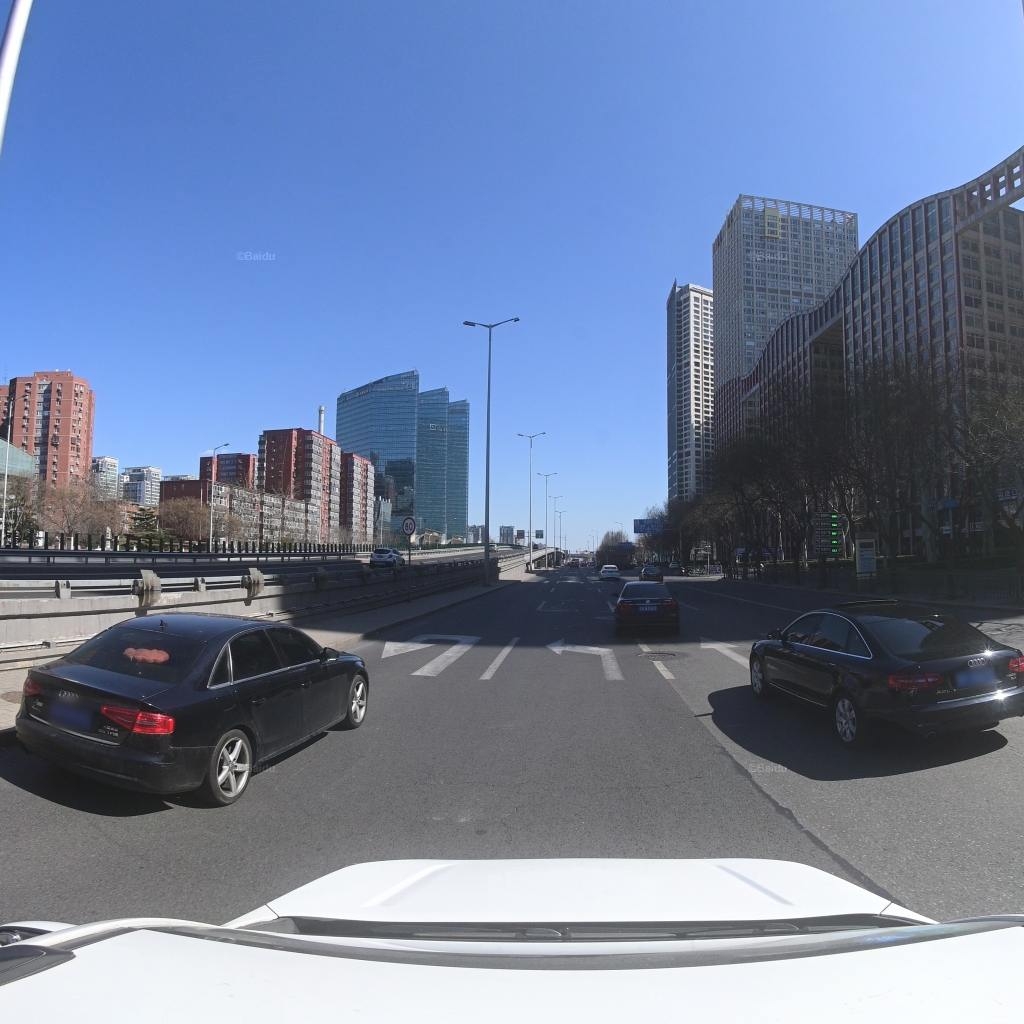
Region: Chaoyang
Road damage annotations: manhole cover, transverse crack, longitudinal patch